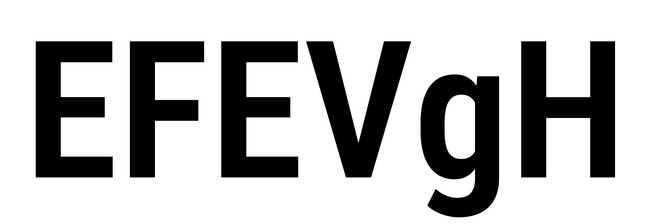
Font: Roboto_Condensed_SemiBold